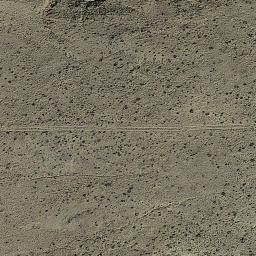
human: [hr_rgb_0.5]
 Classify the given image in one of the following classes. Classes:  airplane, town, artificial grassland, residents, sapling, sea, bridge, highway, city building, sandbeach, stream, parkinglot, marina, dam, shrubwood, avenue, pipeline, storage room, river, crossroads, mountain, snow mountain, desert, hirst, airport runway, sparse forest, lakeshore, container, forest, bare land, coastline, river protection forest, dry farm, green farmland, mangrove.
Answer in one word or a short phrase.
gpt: bare land